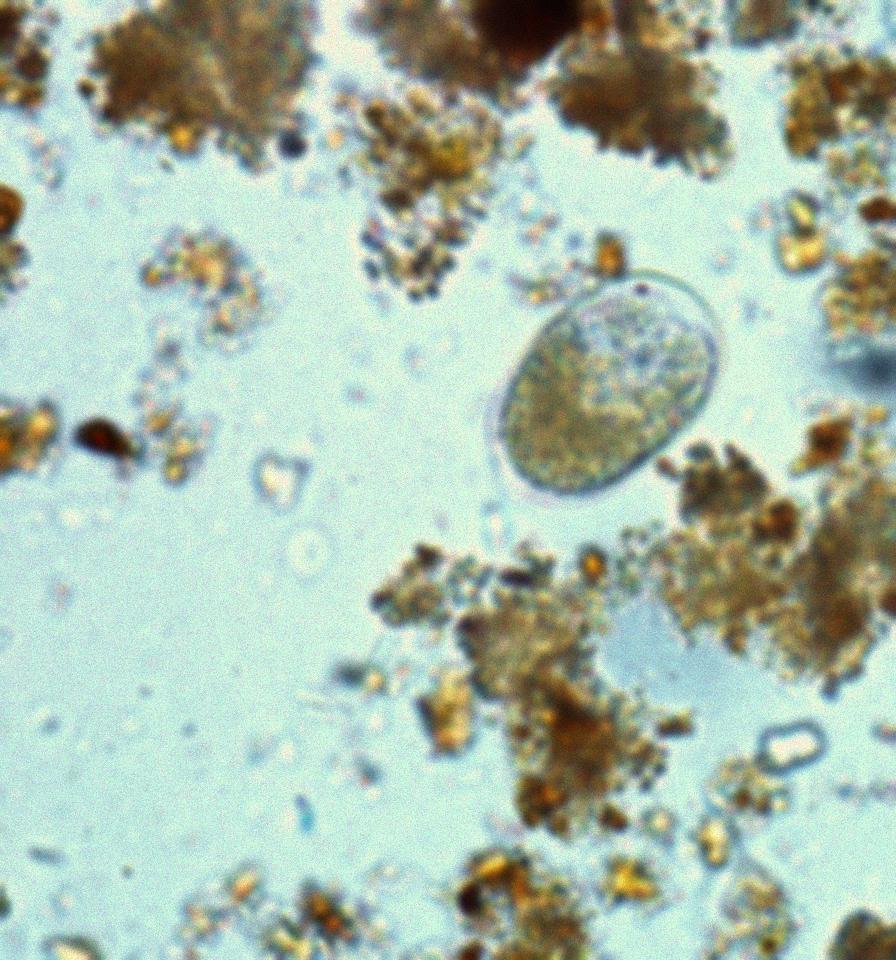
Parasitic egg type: Hookworm egg